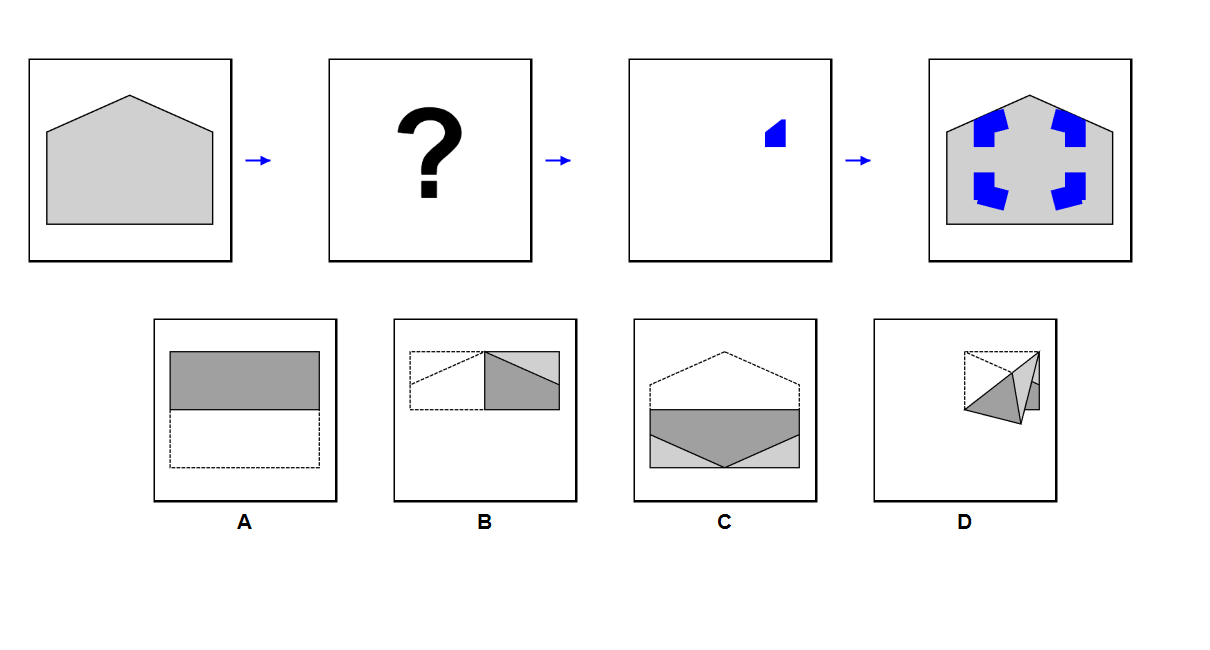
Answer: C